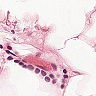
Metastatic tissue present: no